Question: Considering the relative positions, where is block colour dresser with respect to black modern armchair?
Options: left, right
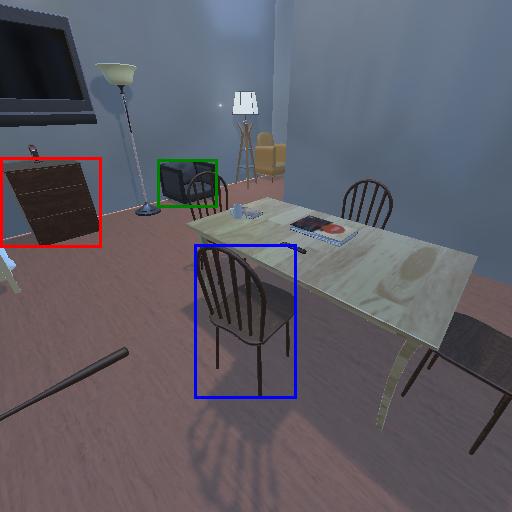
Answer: left